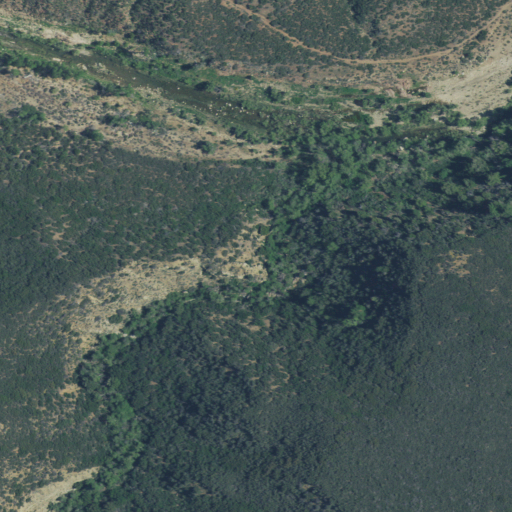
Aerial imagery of valley in California named Bear Canyon containing shrub, mixed forest, open development, and evergreen forest